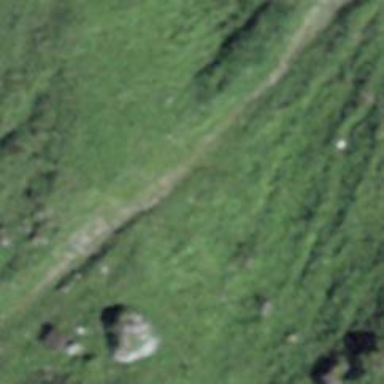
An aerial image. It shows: Unpaved path.